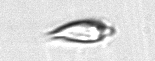
Label: Oxytoxum